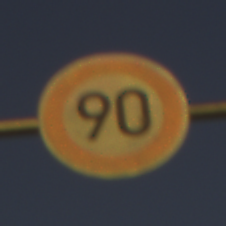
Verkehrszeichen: Geschwindigkeit90
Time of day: SunriseSunset
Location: Outdoor (RoadRail)
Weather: PartlyCloudy
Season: NotSpecified
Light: Natural